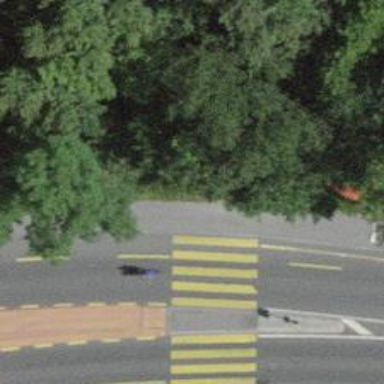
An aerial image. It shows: Kerb barrier.